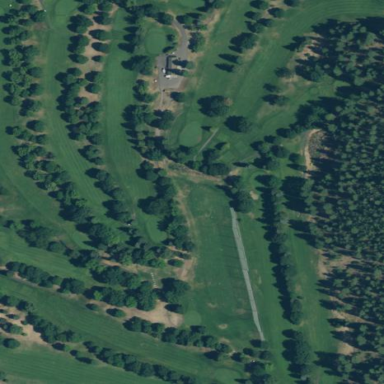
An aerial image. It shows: Golf course surrounded by greenery.